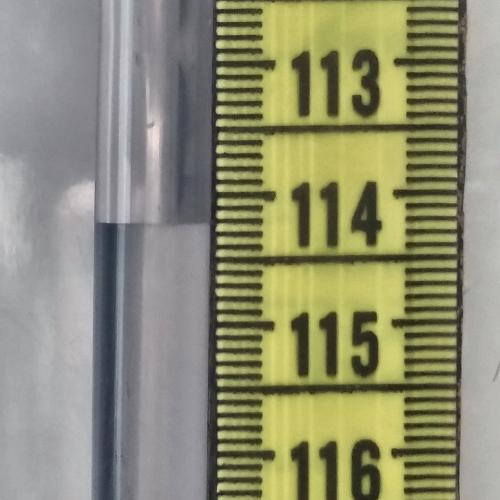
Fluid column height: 114.2 cm